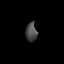
Tissue: skin
Cell type: Fibroblasts
Senescence score: 0.7121
Nuclear area (px): 212
Mean DAPI intensity: 72.646